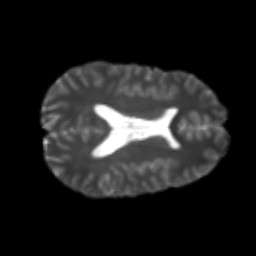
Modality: T2w
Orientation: axial
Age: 24
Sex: male
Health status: healthy
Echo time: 0.074 s